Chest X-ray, PA view. Patient: 50 years old, sex F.
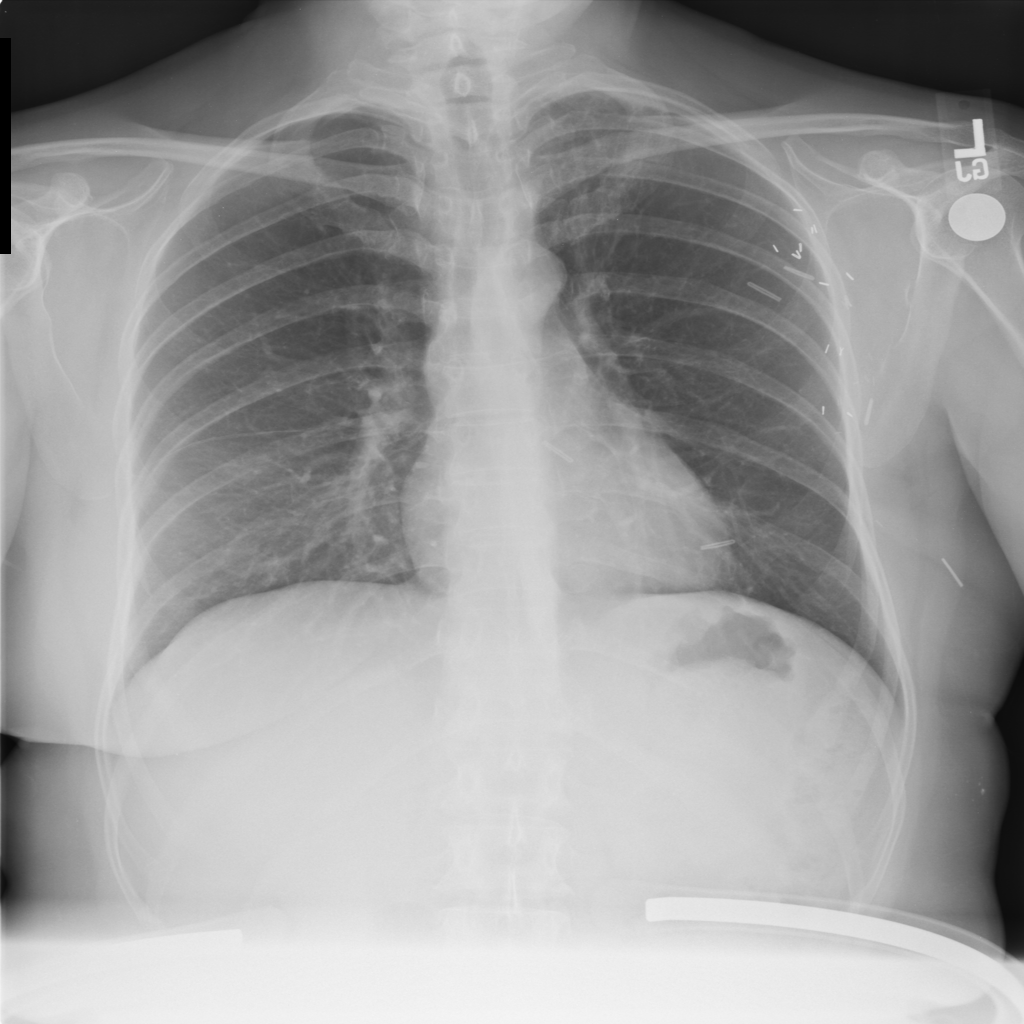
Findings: No Finding